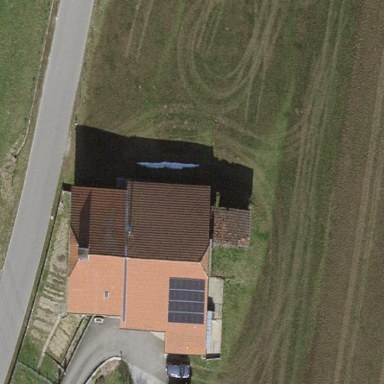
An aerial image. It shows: Farm building.